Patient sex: M
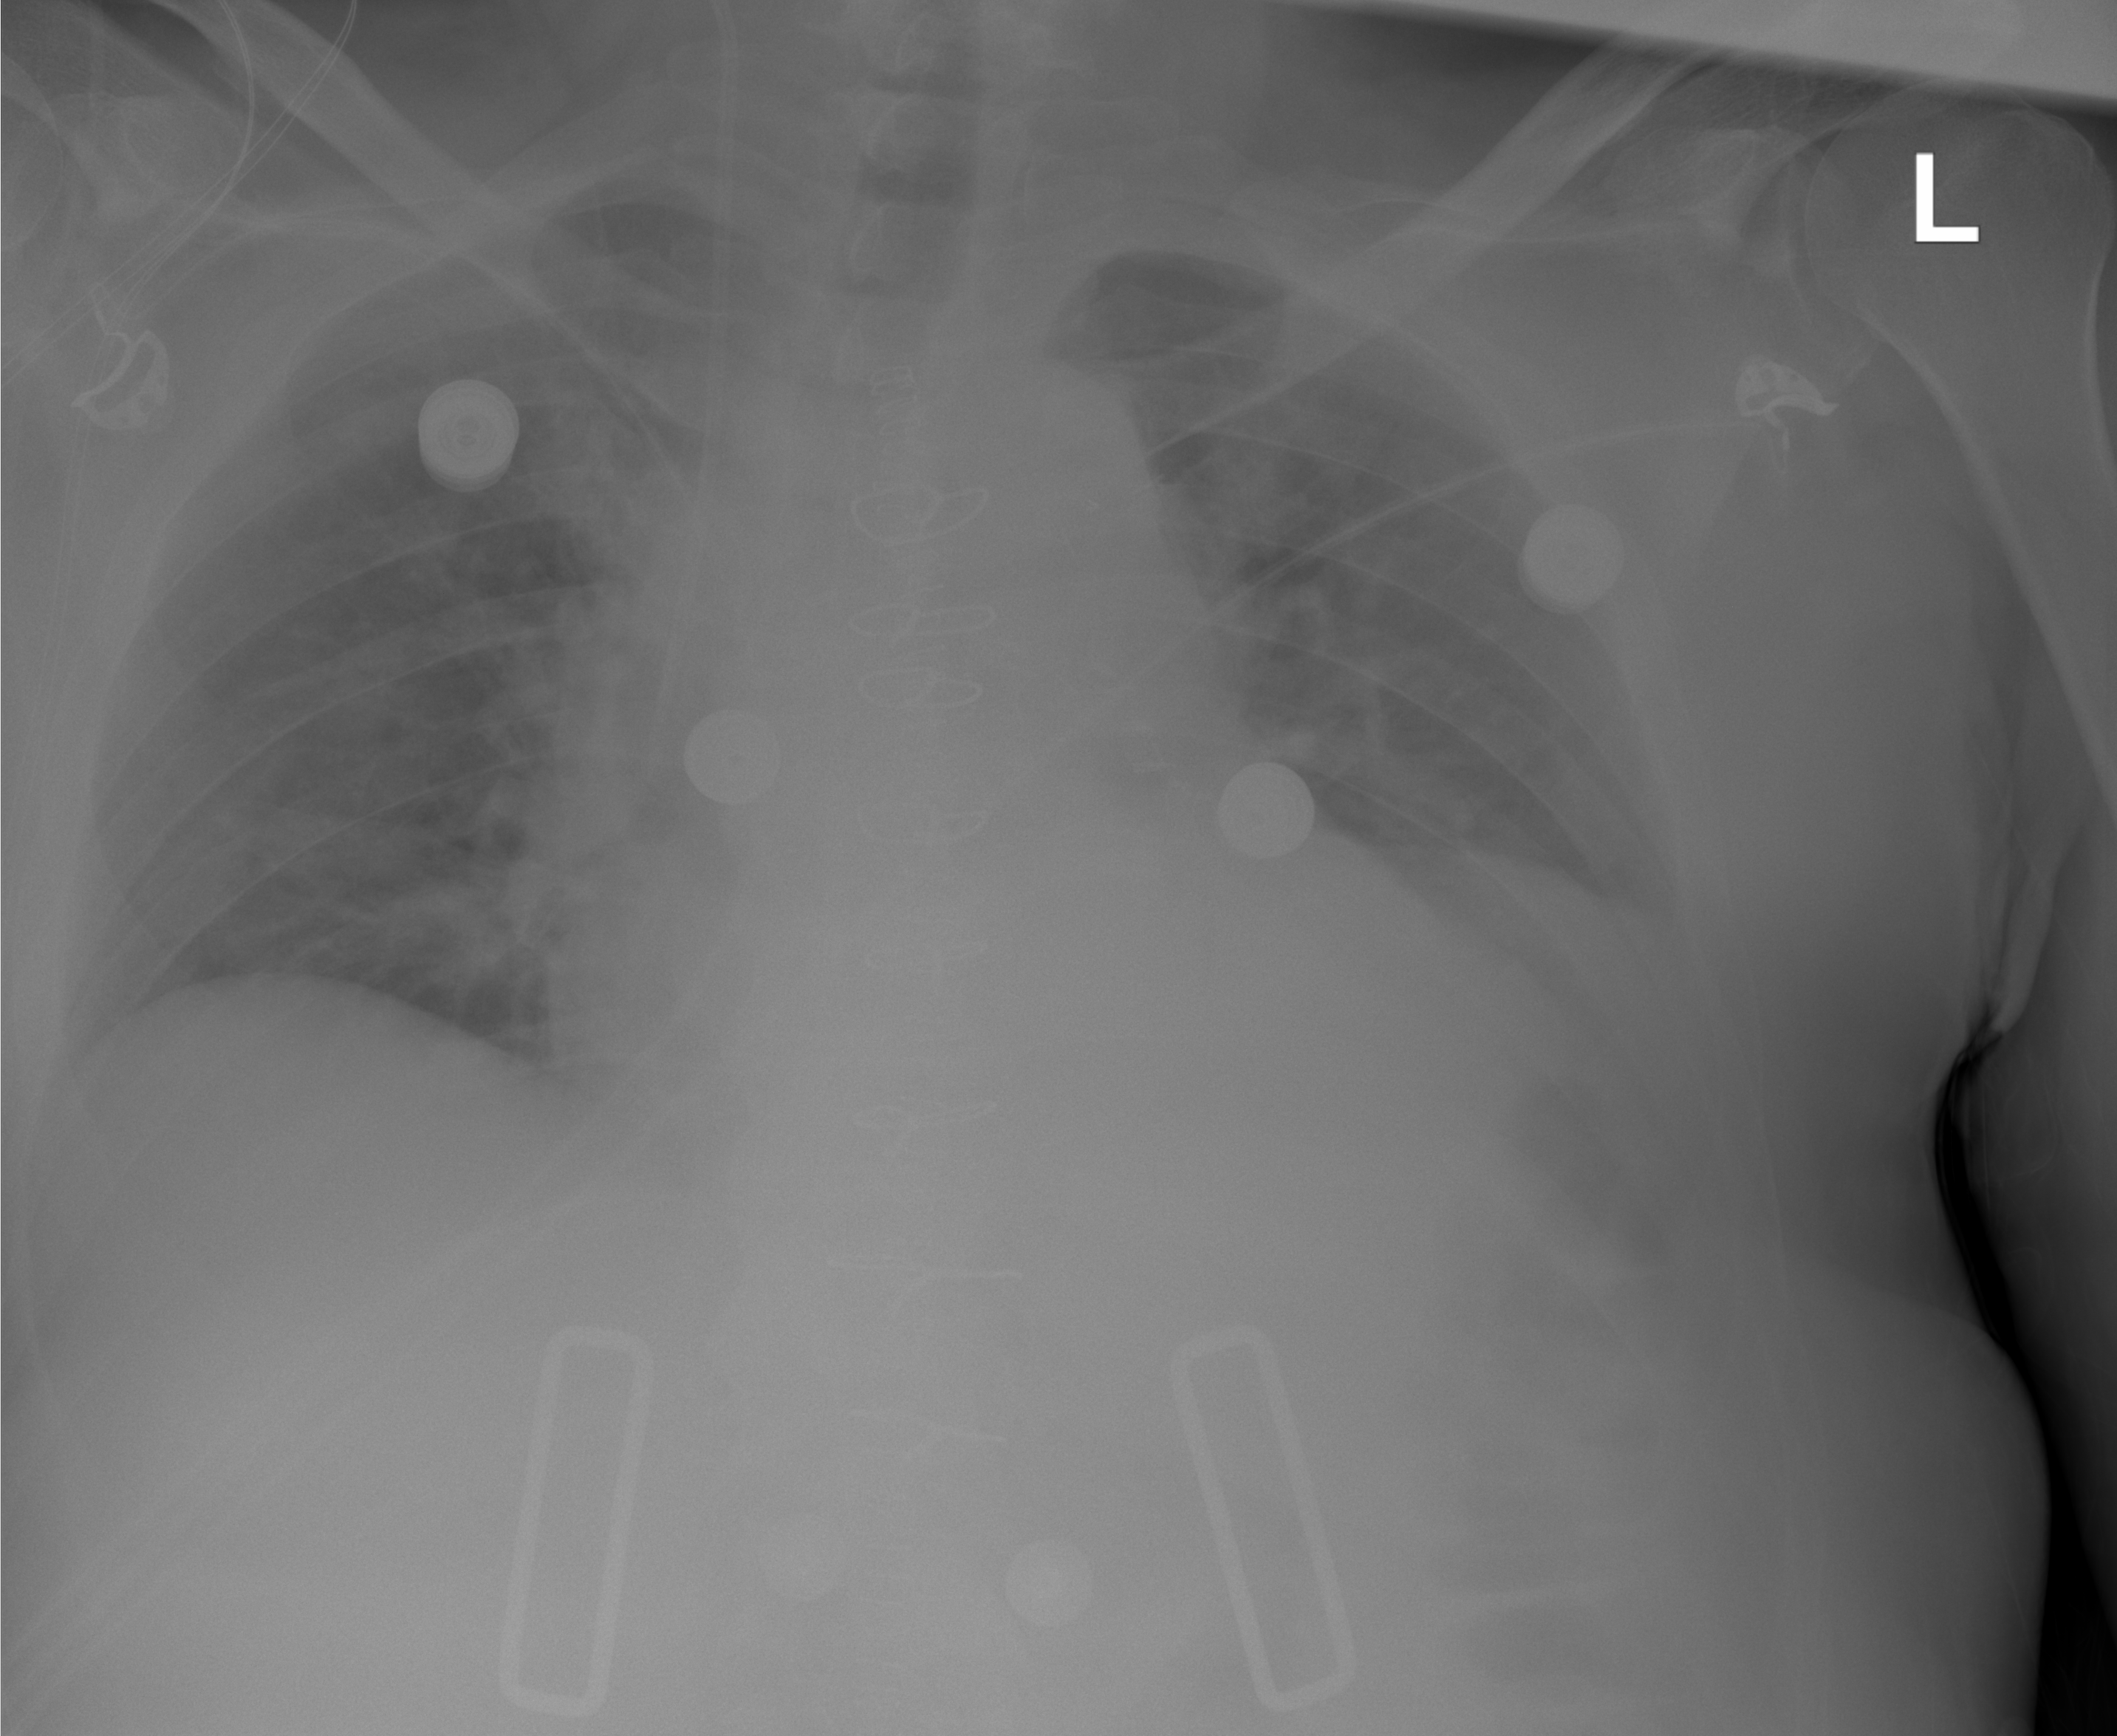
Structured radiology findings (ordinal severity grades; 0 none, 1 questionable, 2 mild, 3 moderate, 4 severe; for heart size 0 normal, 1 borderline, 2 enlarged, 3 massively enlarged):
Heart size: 2
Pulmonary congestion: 2
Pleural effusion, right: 0
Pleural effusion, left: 2
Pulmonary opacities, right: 0
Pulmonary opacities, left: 0
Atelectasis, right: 0
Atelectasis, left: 1